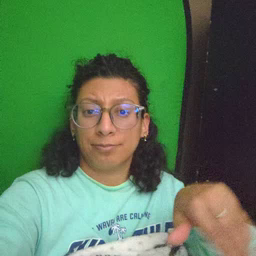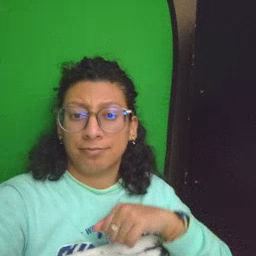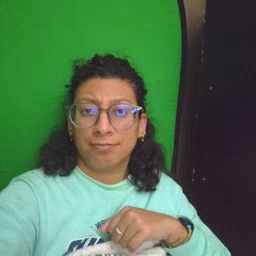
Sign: say